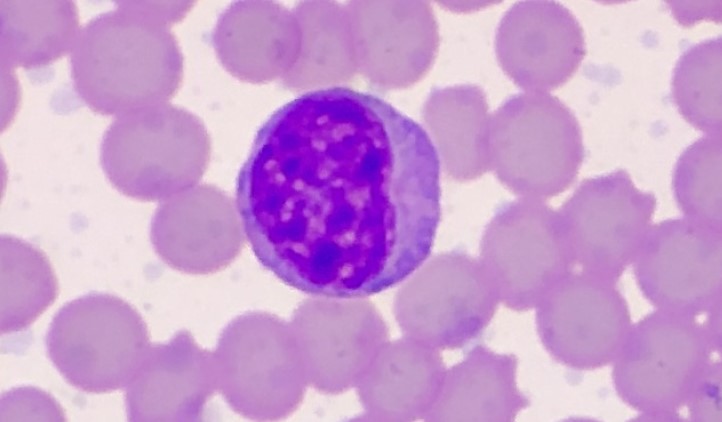
White blood cell type: Monocyte